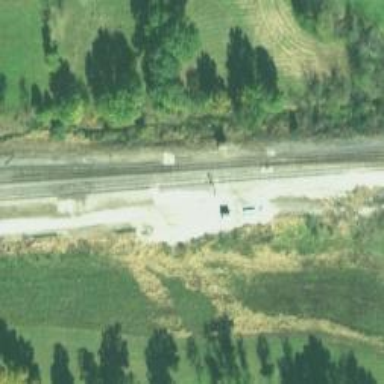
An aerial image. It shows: Junction on the railway.